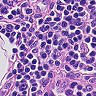
Metastatic tissue present: no